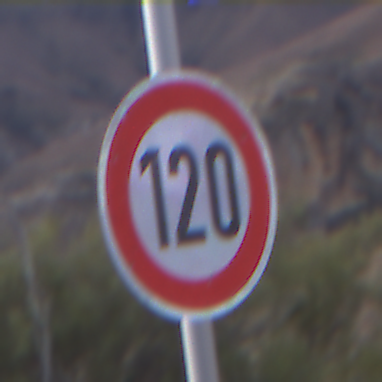
Verkehrszeichen: Geschwindigkeit120
Umgebung: Outdoor, Nature
Tageszeit: Dusk
Wetter: Clear
Licht: Natural
Jahreszeit: NotSpecified
Kontrast: LowContrast